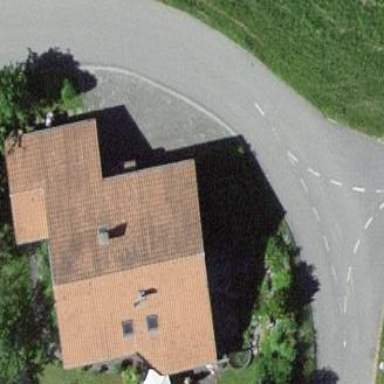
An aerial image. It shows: Residential building.